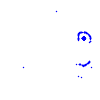
Particle: electron